二年级 · 算术
看图写两个除法算式。

(1) $(\quad) \div(\quad)=($
(盘) $\cdots \cdots$
(块)
(2)
$\div($
)$=($
(块) $\cdots \cdots \cdot($
) (块)
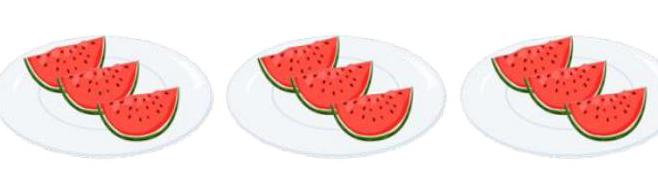
答案: (1) $17 \quad 3$

$5 \quad 2$

(2) $17 \quad 5 \quad 3 \quad 2$